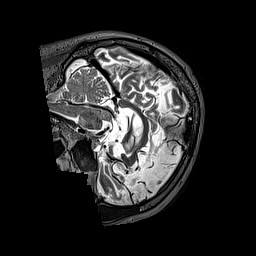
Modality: T2w
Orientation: sagittal
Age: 68
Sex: male
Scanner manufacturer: siemens
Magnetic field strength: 3 T
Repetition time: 3.2 s
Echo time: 0.567 s